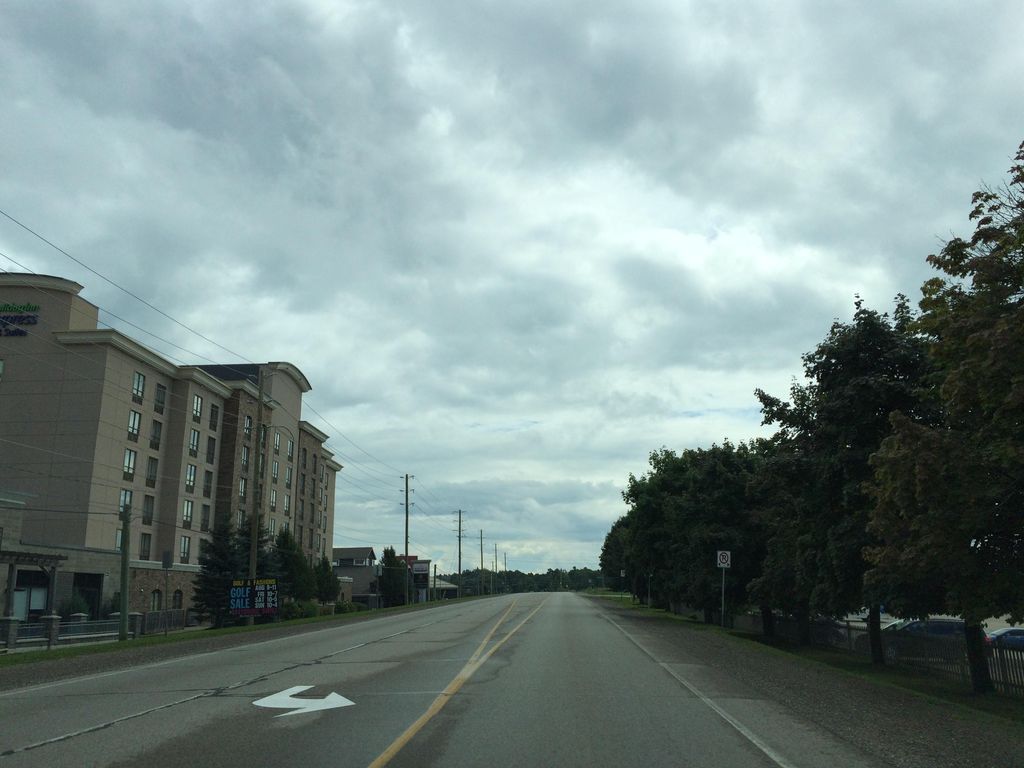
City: kitchener-waterloo